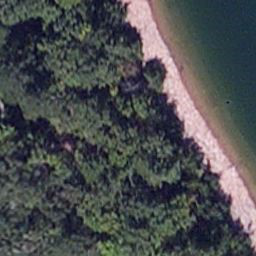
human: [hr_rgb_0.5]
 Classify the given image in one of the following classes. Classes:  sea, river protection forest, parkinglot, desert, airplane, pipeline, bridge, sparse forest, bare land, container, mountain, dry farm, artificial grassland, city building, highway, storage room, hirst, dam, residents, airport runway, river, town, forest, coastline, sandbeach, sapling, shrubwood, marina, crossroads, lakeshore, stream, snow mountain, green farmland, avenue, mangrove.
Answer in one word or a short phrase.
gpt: lakeshore